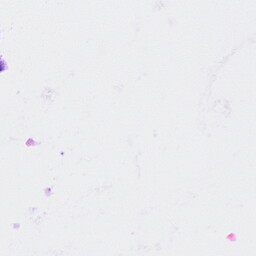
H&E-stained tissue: Ovarian